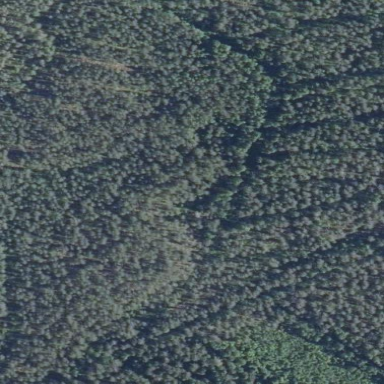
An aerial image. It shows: Woodland consisting mainly of needle-leaved trees.